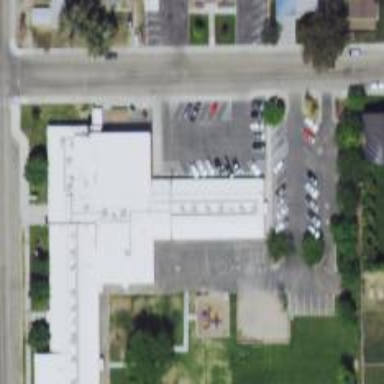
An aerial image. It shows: School.